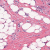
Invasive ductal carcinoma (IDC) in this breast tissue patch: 1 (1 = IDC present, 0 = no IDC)